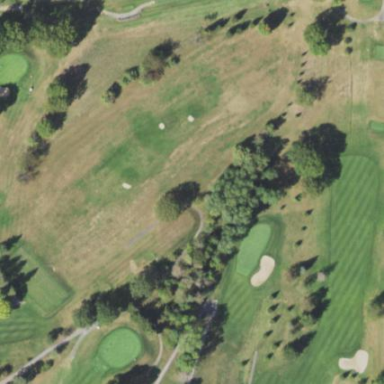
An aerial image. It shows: Grassy area designated for driving range golf.